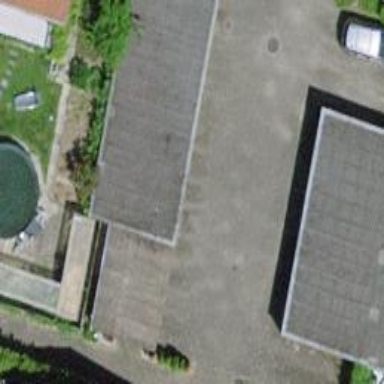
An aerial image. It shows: Group of garages.